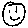
Label: smiley face